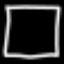
Label: square